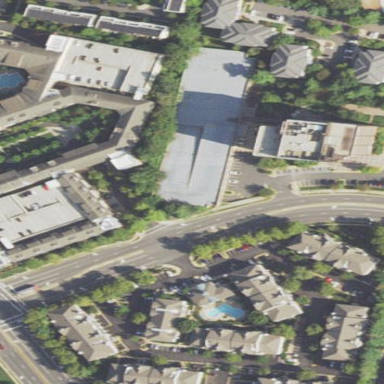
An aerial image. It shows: Multi-storey garage used for parking.